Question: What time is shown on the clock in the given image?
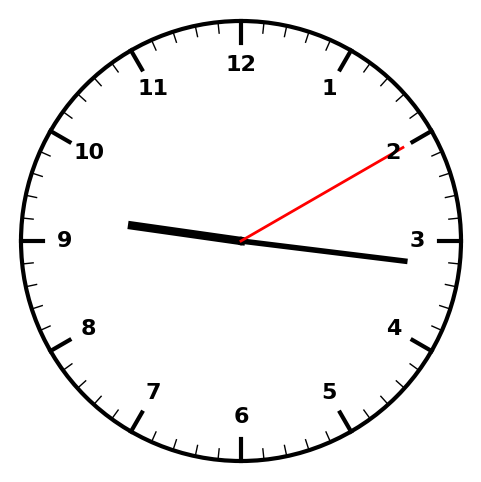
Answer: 09:16:10